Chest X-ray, PA view. Patient: 73 years old, sex M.
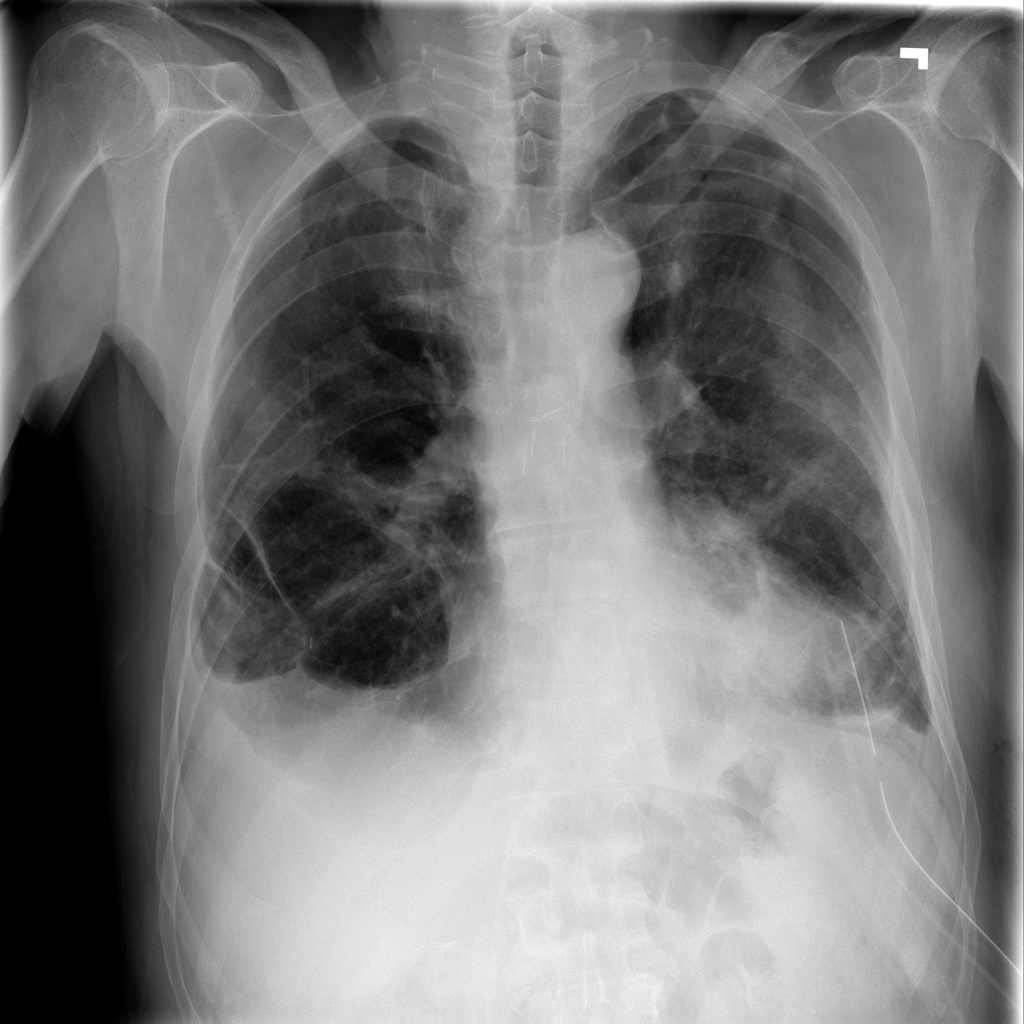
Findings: No Finding